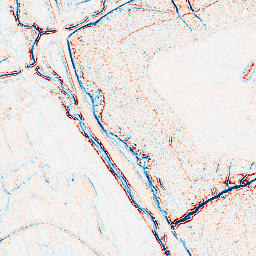
Category: edge_preserving
Decomposition family: bilateral
Decomposition parameters: d: 5
sigma_color: 100
sigma_space: 150
Upsampling method: linear_exact
Upsampling parameters: scale: 2
Upsampling scale: 2